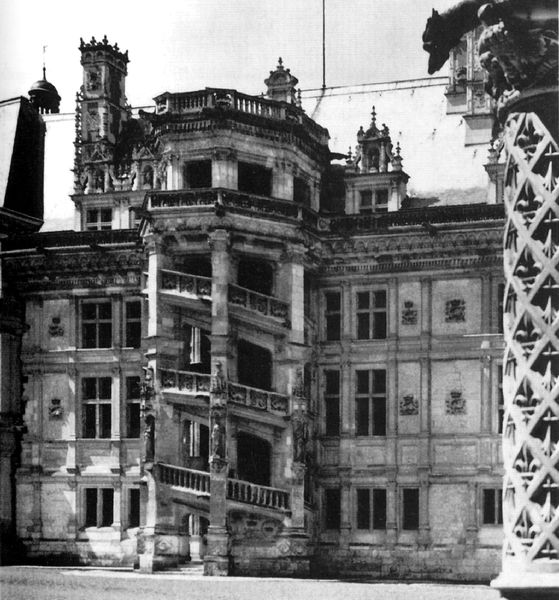
Titel: Blois, Schloss, Cour d’honneur, Wendeltreppe aus der Zeit Franz I.
Standort: Blois (EU - F)
Schlagwörter: himmel, schatten, fenster, licht, schwarz, säulen, dach, gebäude, haus, schloss, alt, architektur, stein, schräg, turm, balkon, fassade, italien, pilaster, treppe, treppen, jugendstil, geländer, zinnen, foto, fotografie, türmchen, palast, palazzo, schwarz-weiss, fries, diagonal, skulpturen, treppenhaus, lilien, schief, mehrstöckig, renaissace, itelien